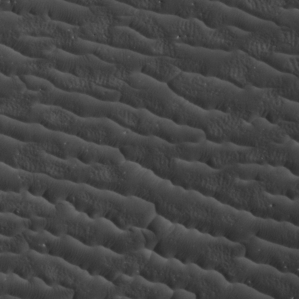
Label: non_frost